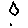
Label: hexagon